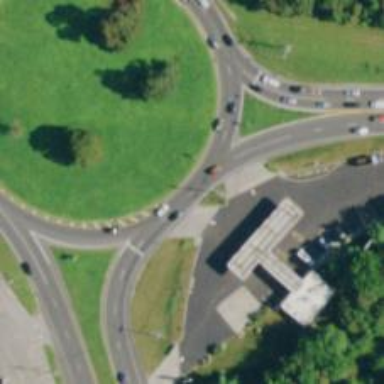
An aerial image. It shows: Roundabout on trunk highway.